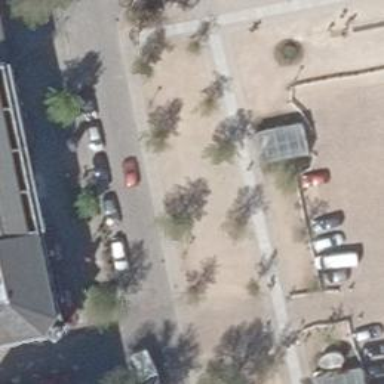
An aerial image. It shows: Parking entrance.